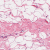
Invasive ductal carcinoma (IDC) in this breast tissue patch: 0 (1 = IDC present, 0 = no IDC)